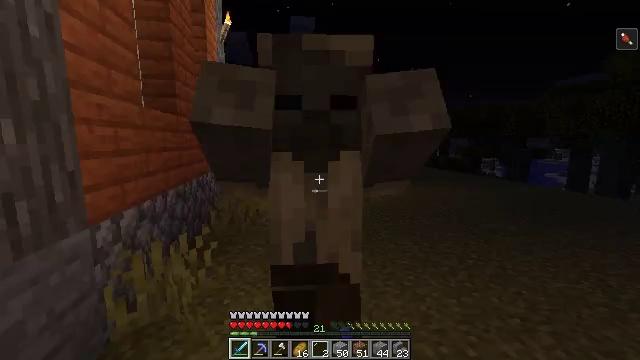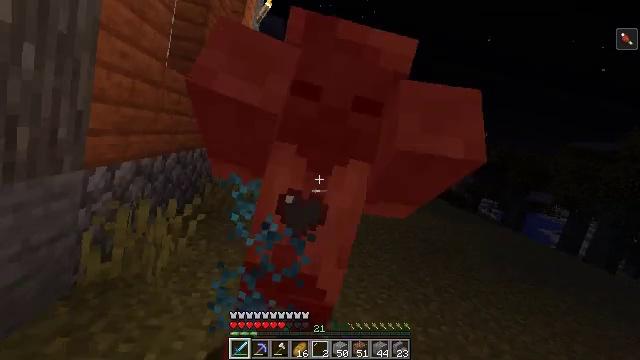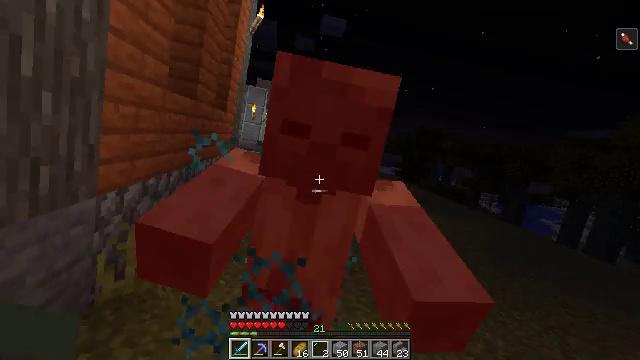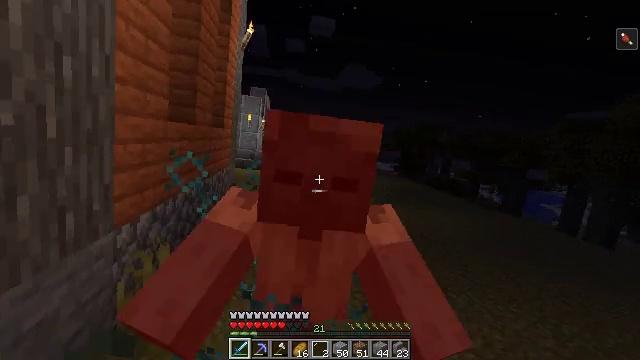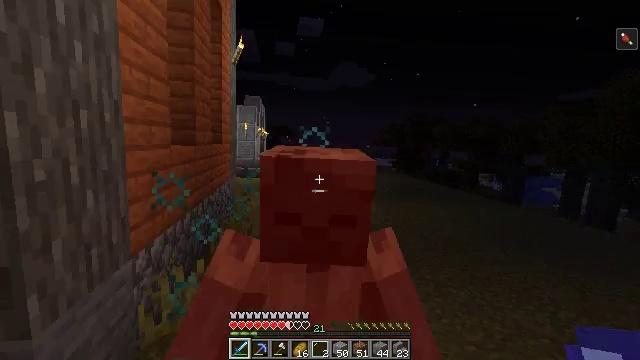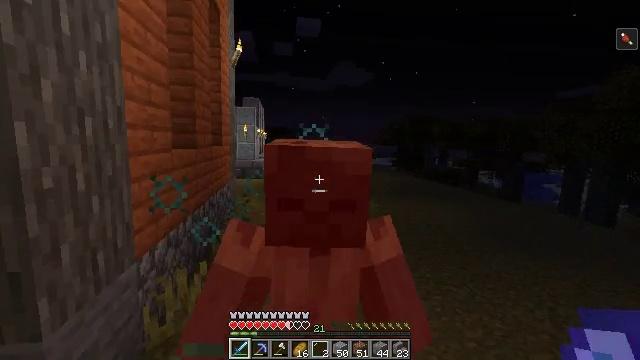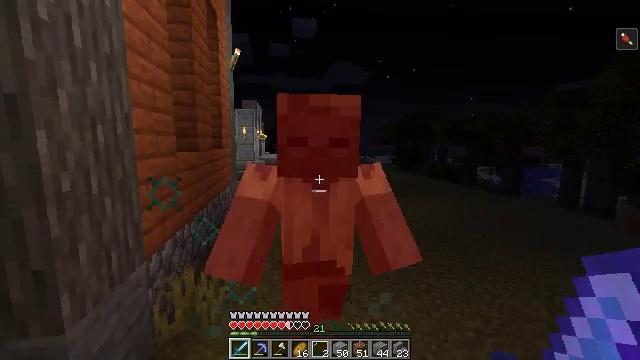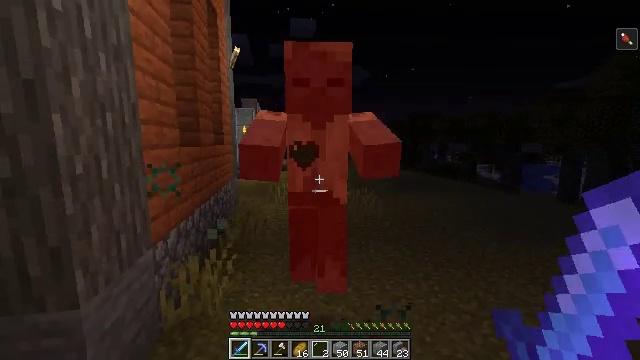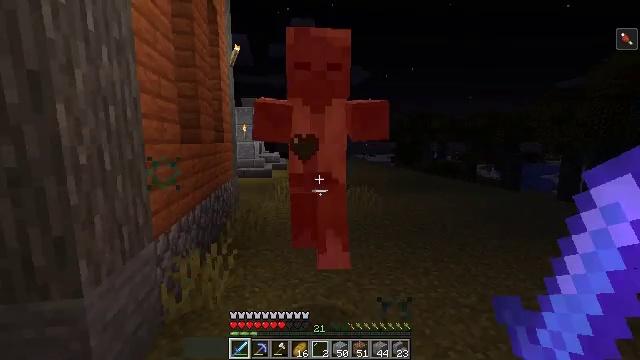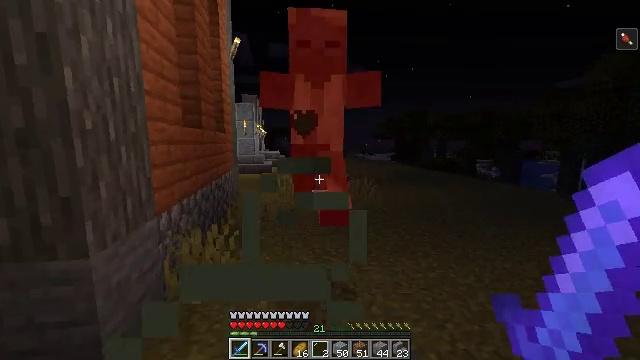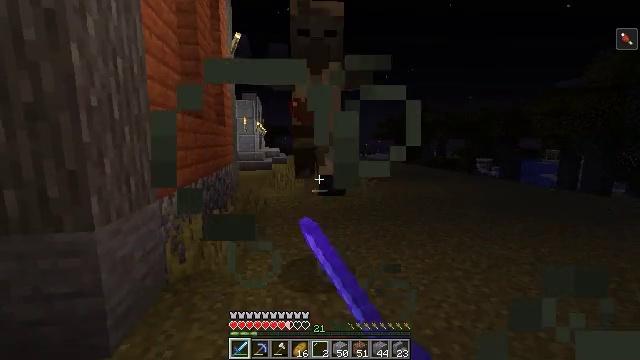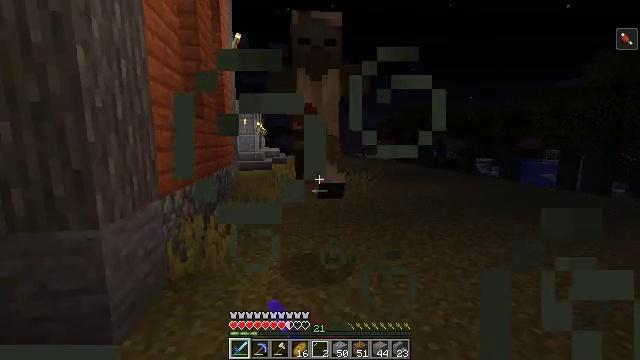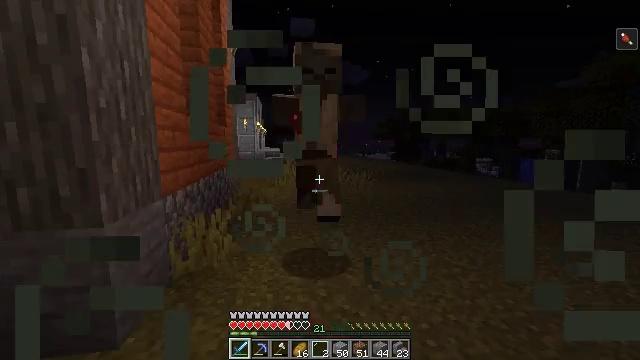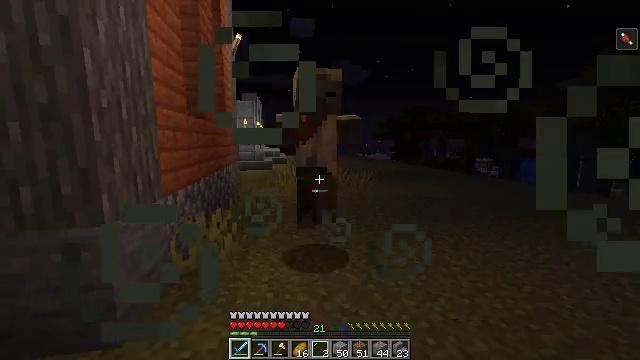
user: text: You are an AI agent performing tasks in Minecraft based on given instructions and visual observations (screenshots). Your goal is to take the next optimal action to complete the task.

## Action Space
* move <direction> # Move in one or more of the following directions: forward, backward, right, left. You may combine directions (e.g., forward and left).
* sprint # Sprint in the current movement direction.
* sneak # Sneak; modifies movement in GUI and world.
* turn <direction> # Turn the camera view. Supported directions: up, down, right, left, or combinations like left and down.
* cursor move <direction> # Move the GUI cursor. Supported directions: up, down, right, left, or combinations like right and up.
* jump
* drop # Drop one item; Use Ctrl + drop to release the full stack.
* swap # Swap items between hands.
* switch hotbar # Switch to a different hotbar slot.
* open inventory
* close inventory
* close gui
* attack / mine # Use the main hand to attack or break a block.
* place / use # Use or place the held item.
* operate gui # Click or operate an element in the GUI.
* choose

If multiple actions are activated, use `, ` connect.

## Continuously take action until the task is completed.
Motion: motion action
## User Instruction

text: Defeat a husk.
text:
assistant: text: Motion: attack / mine
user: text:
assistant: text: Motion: attack / mine
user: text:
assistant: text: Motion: attack / mine
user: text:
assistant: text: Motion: attack / mine
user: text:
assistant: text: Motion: attack / mine
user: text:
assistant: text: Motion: attack / mine
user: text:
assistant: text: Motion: attack / mine
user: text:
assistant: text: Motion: no_op
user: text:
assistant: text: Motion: attack / mine
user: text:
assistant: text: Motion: attack / mine
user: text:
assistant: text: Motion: attack / mine
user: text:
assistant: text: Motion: attack / mine
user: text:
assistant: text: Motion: attack / mine
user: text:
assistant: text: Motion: attack / mine